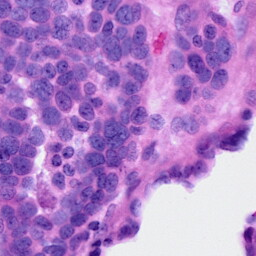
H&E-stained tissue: Ovarian